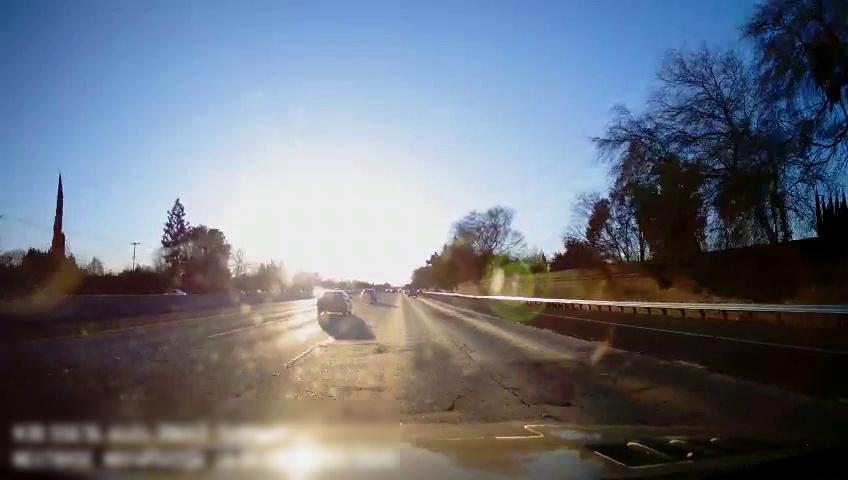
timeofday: Day
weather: Sunny
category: Drivable Space
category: Vehicles | Truck
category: Vehicles | SUV
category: Vehicles | SUV
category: Vehicles | Car
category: Lanes | Alternate Lane
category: Lanes | Alternate Lane
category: Lanes | Current Lane
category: Lanes | Alternate Lane
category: Lanes | Alternate Lane